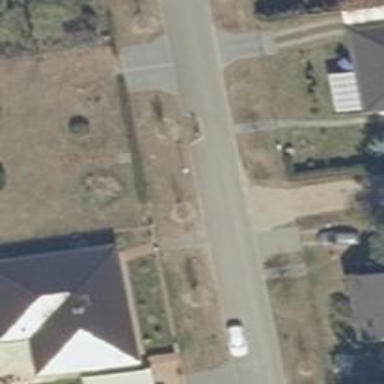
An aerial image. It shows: Dirt service road.